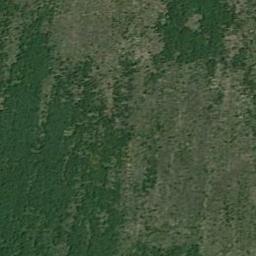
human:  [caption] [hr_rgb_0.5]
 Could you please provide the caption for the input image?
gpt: Sparse grass growing on the lawn, Exposing the brown ground .

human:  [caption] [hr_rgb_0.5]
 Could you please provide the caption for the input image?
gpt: The entire image is dominated by grass .

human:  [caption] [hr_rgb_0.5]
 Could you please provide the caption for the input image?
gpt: This meadow has different sparsity in different places .

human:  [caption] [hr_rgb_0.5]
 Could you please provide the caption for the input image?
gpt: There is no grass in some parts of the meadow .

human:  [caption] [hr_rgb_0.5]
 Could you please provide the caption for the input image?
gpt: A sparse green meadow with some grass .